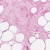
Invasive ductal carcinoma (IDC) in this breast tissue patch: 0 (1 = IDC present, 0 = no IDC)